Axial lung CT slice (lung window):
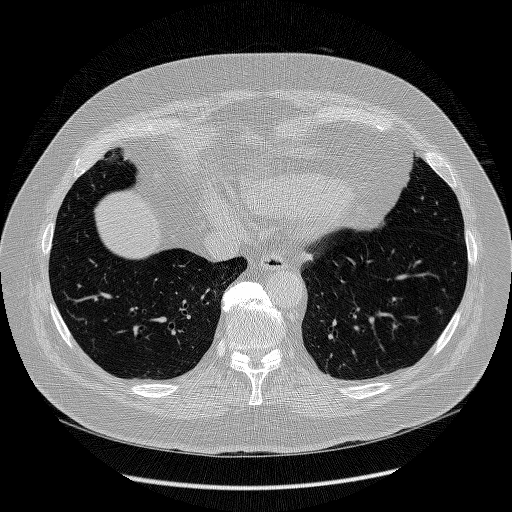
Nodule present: no